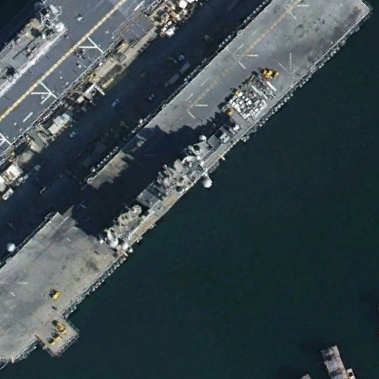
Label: assault